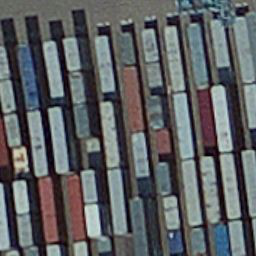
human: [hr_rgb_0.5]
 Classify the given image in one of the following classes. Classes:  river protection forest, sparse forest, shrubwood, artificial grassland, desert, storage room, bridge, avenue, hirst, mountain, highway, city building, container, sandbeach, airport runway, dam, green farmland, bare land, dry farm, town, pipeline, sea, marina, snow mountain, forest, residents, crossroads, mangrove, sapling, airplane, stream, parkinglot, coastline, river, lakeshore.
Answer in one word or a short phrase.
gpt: container